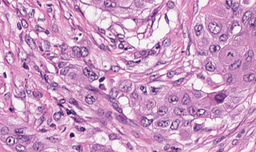
Tumor epithelial tissue: yes
Tumor-associated stroma tissue: yes
Normal tissue: no